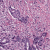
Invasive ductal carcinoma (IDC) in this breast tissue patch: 1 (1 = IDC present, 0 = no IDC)